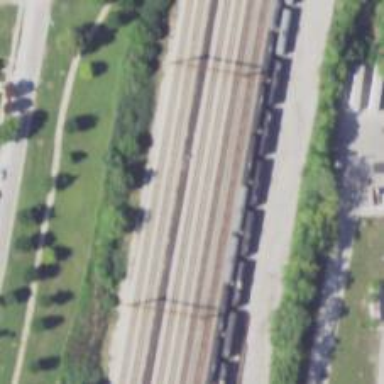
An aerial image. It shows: Rail line with electrified contact lines on embankment.